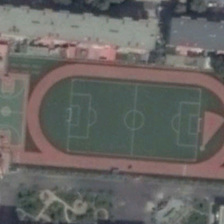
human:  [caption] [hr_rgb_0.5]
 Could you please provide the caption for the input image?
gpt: a basketball field and some buildings are near a playground with a football field in it .

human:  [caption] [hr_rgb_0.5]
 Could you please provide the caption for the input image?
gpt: the playground consists of a red track and a green football field .

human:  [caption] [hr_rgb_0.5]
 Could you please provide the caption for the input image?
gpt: the playground is surrounded by lush trees and houses .

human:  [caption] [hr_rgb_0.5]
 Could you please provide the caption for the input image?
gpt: a basketball field and some buildings are near a playground with a football field in it .

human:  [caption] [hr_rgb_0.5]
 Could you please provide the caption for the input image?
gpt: the playground consists of a red track and a green football field .